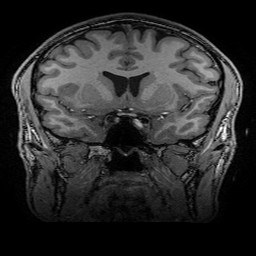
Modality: T1w
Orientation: sagittal
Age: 34
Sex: male
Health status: healthy
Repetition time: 2.53 s
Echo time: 0.0034 s